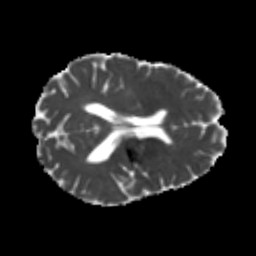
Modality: MD
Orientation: axial
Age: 26
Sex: male
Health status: healthy
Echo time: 0.074 s